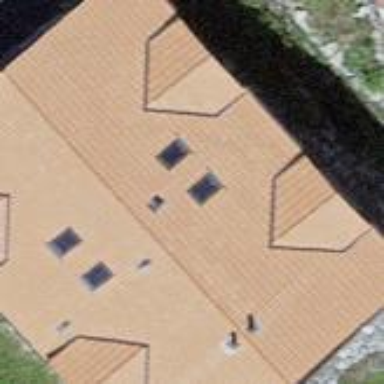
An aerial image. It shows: Residential building.